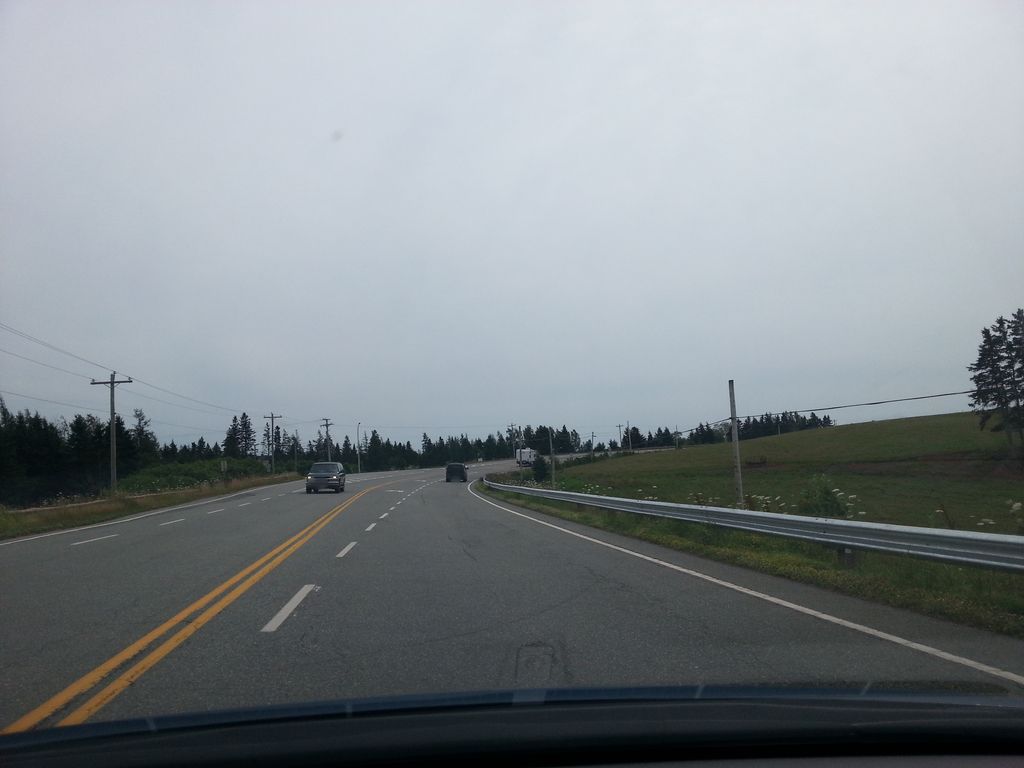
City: charlottetown